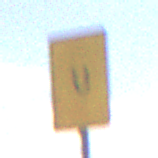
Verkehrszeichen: AnkuendigungOderFortsetzungUmleitungOhnePfeilsymbol
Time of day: Midday
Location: Outdoor (Nature)
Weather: PartlyCloudy
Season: NotSpecified
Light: Natural